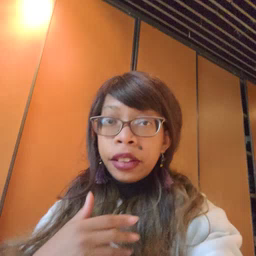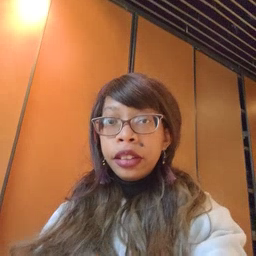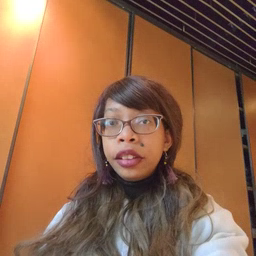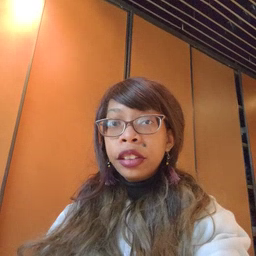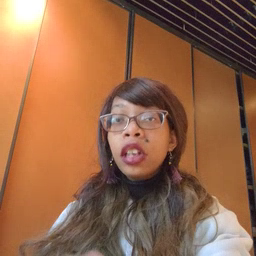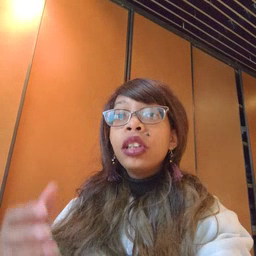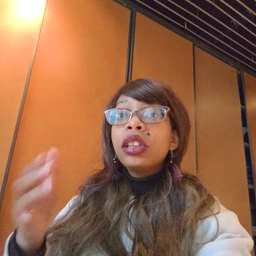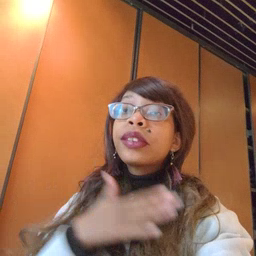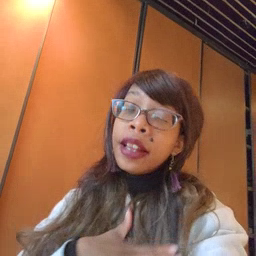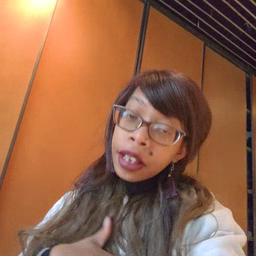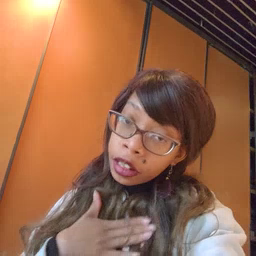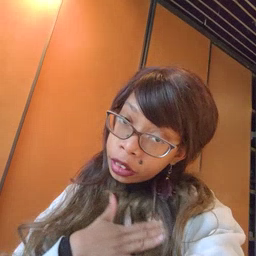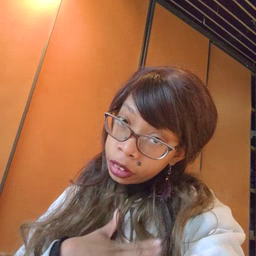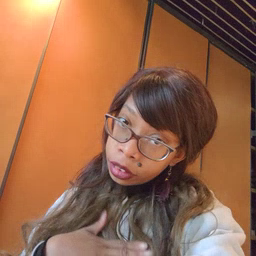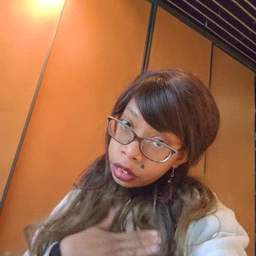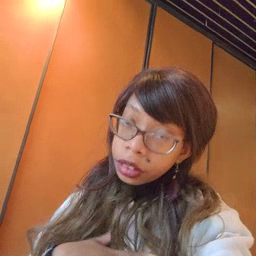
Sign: please